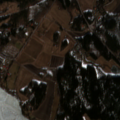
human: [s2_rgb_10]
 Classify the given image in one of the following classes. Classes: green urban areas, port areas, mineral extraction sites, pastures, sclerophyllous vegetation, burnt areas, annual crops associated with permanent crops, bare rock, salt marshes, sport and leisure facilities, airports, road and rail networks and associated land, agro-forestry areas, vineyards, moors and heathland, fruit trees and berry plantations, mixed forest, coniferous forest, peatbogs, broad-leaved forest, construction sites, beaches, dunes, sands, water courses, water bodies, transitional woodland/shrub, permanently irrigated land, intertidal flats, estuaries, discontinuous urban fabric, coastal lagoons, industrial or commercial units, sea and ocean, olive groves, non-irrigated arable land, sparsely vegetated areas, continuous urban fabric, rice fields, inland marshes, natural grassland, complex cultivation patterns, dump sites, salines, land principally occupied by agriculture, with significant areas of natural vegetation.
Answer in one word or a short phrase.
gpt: sport and leisure facilities, non-irrigated arable land, mixed forest, water bodies